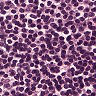
Metastatic tissue present: no